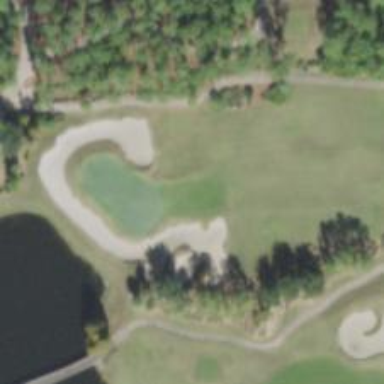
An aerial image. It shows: View of golf hole.